Question: I have 3 '<a>' selectors in my '<div>'. I gave them fixed widths. But they are not stretching to correct widths. They are just stretching to fit to their containing data (texts). But I want them to divide my parent div to 3 cells and I want them to fill it using the assigned widths.
I am attaching an image below. the first image shows what I am getting now and the second image shows what I what.

<URL> is the fiddle.
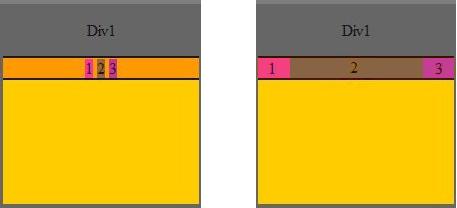
Answer: use: 'display:inline-block;'
<URL>
also : use percents !
<URL>
latest :
<URL>